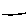
Label: line